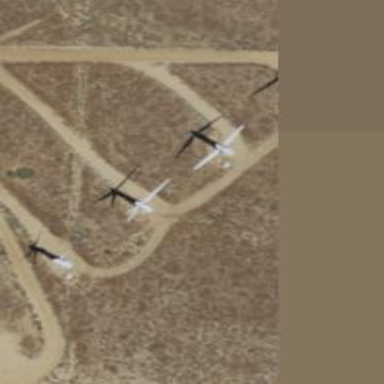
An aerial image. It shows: Wind power generator with wind turbines.